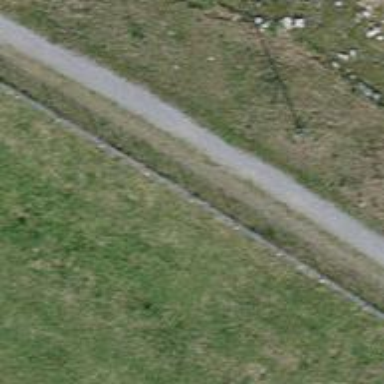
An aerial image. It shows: Footway with surface of pebblestone.